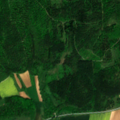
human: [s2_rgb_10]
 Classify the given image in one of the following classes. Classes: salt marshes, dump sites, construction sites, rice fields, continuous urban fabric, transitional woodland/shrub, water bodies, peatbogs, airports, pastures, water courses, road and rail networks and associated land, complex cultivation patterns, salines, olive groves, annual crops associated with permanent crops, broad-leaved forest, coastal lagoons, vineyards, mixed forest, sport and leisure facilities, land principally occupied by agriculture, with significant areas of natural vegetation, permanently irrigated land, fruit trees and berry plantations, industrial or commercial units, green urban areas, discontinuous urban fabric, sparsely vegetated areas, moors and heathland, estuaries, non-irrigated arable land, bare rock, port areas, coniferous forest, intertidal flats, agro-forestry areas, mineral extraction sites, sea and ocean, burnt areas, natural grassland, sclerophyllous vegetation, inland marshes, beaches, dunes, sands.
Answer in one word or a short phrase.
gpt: non-irrigated arable land, complex cultivation patterns, land principally occupied by agriculture, with significant areas of natural vegetation, coniferous forest, mixed forest